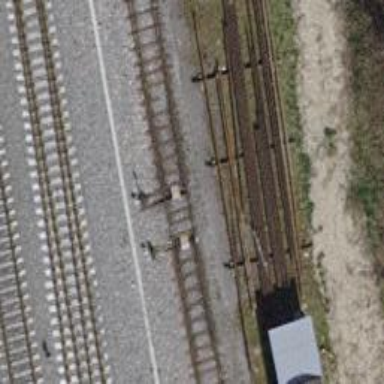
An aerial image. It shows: Railway switch.